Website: apple
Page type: billing-address
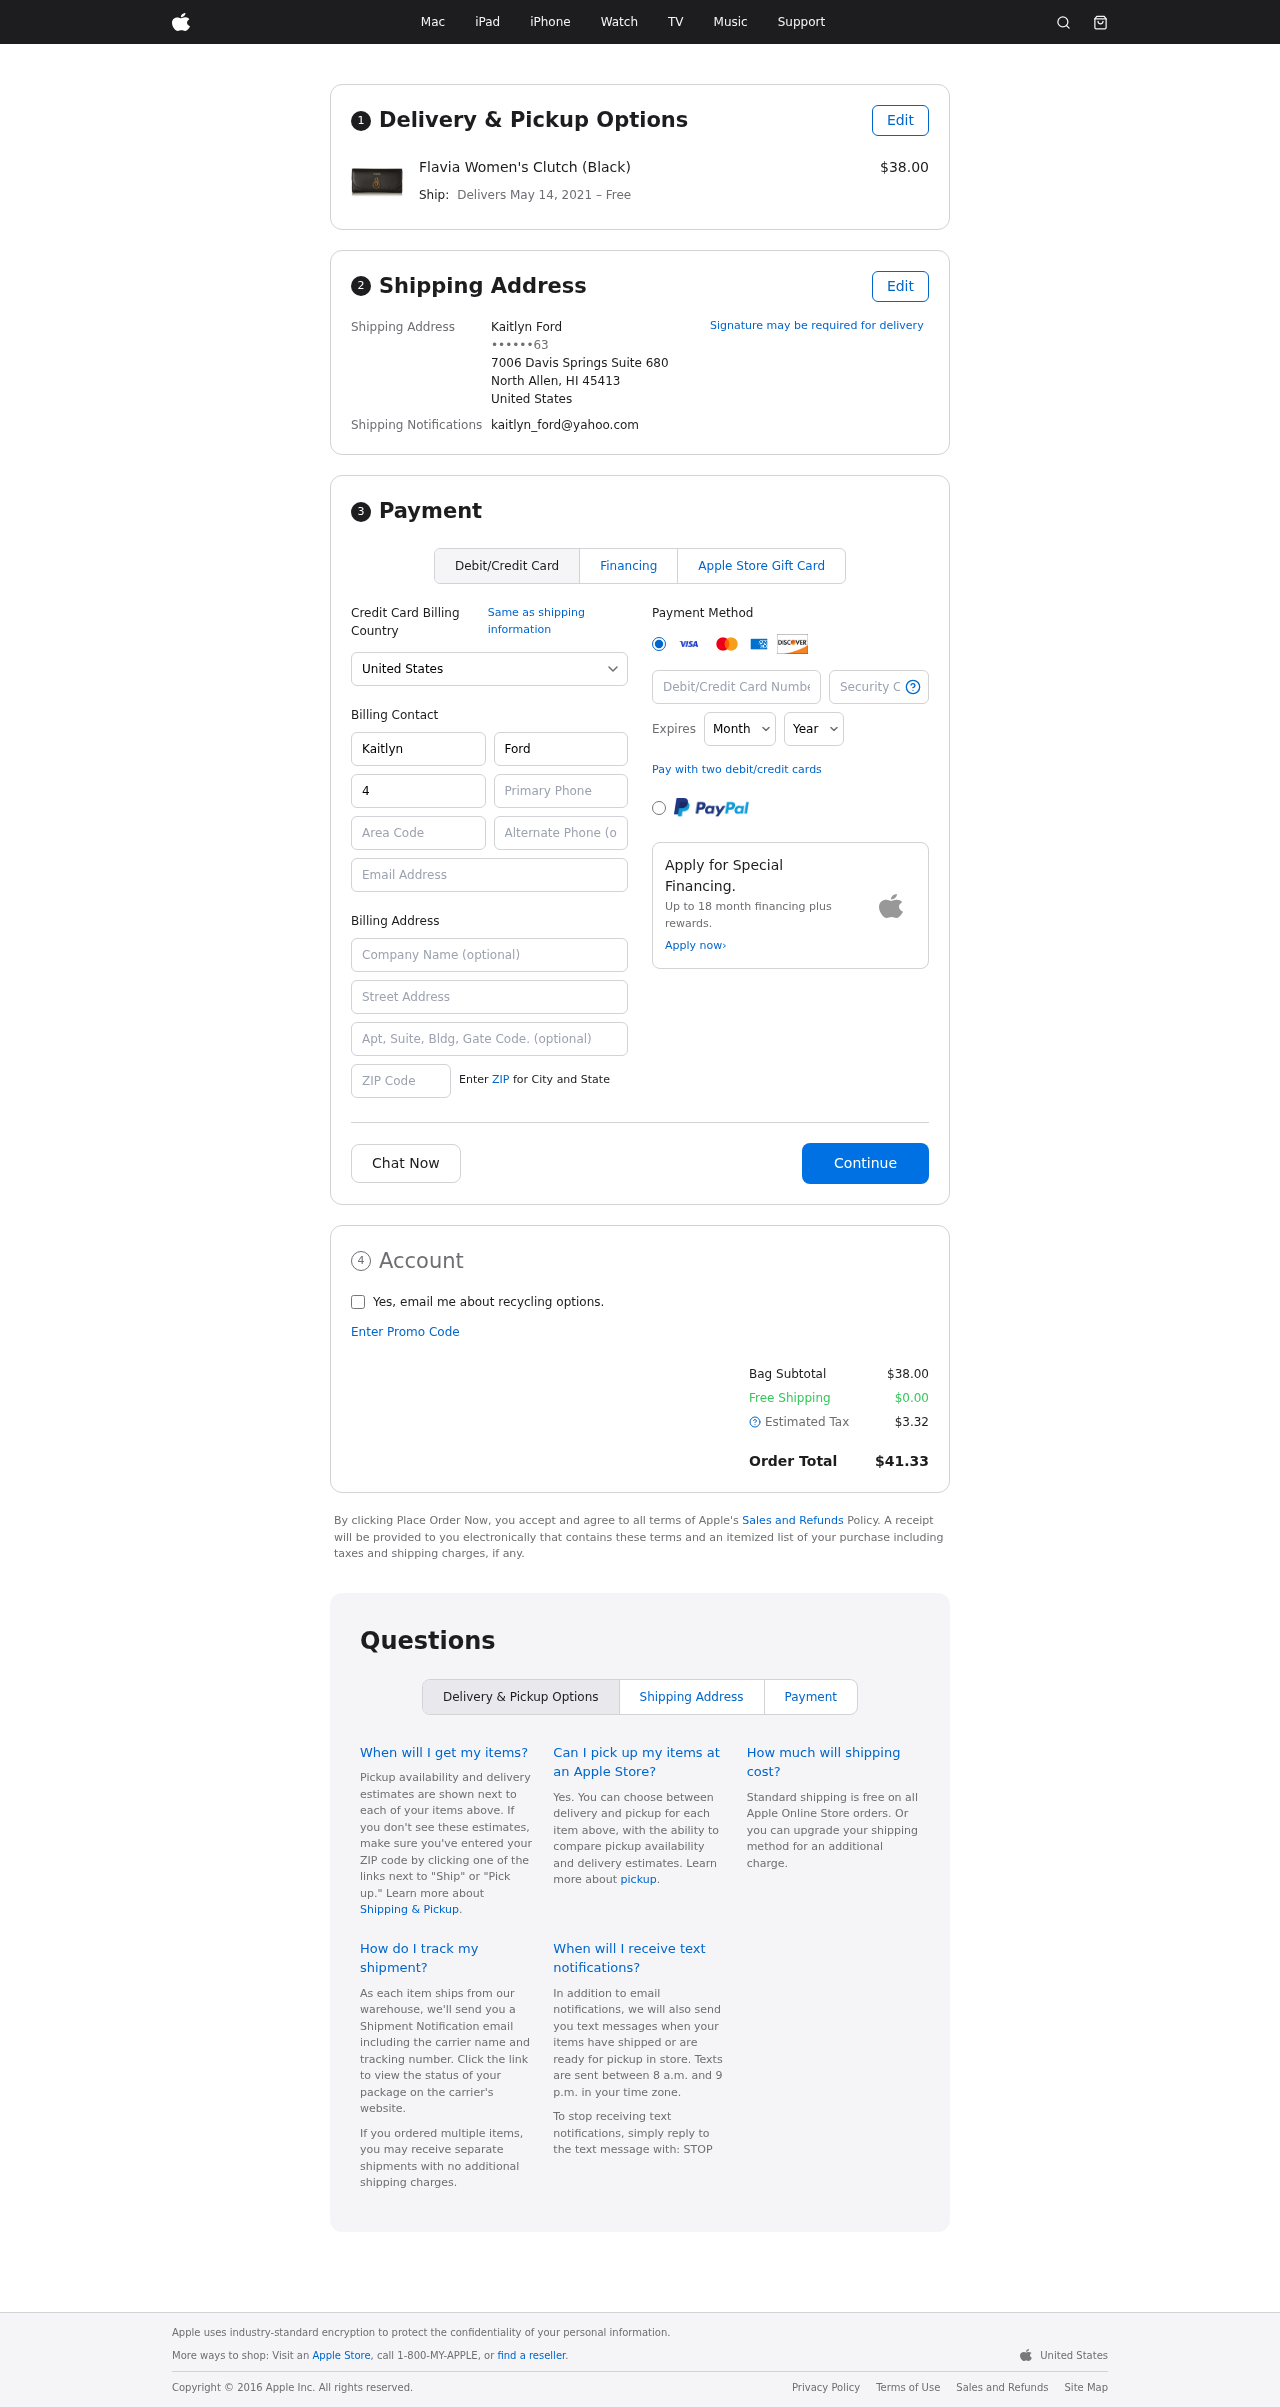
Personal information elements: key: PII_CARD_CVV
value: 2890
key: PII_CARD_EXPIRY_MONTH
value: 08
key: PII_CARD_EXPIRY_YEAR
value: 28
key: PII_CARD_NUMBER
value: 3443 2466 3325 453
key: PII_CITY_STATE_ZIP
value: North Allen, HI 45413
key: PII_COUNTRY
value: United States
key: PII_EMAIL
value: kaitlyn_ford@yahoo.com
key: PII_FULLNAME
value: Kaitlyn Ford
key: PII_STREET
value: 7006 Davis Springs Suite 680
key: PII_PHONE_MASKED
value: ••••••63
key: PII_BILLING_FIRSTNAME
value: Kaitlyn
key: PII_BILLING_LASTNAME
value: Ford
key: PII_BILLING_PHONE_AREA
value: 443
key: PII_BILLING_PHONE
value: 4435434963
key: PII_BILLING_EMAIL
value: kaitlyn_ford@yahoo.com
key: PII_BILLING_COMPANY
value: Harmon-Figueroa
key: PII_BILLING_STREET
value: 7006 Davis Springs Suite 680
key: PII_BILLING_STREET2
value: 994 Aaron Mission
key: PII_BILLING_POSTCODE
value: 45413
Product elements: key: PRODUCT1_NAME
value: Flavia Women's Clutch (Black)
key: PRODUCT1_PRICE
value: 38
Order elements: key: ORDER_DELIVERY_DATE
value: May 14, 2021
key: ORDER_SUBTOTAL
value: $38.00
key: ORDER_SHIPPING_COST
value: $0.00
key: ORDER_TAX
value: $3.32
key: ORDER_TOTAL
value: $41.33